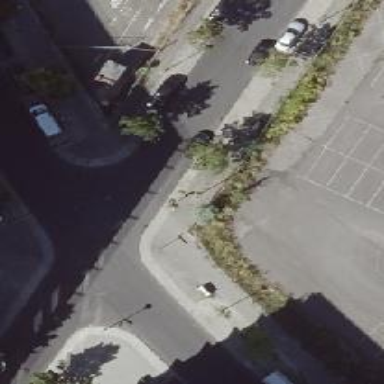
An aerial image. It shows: Unclassified road with asphalt surface and separate sidewalks. The parking is parallel with on-kerb orientation on both sides.